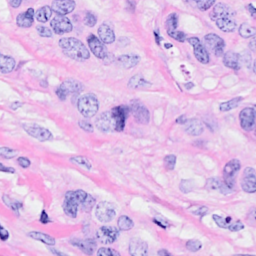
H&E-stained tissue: Breast